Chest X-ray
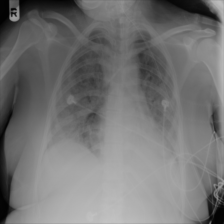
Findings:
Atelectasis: negative
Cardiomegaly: negative
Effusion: negative
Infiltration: negative
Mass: negative
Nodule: negative
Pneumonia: negative
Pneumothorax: negative
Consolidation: positive
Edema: negative
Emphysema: negative
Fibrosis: negative
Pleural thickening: negative
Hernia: negative